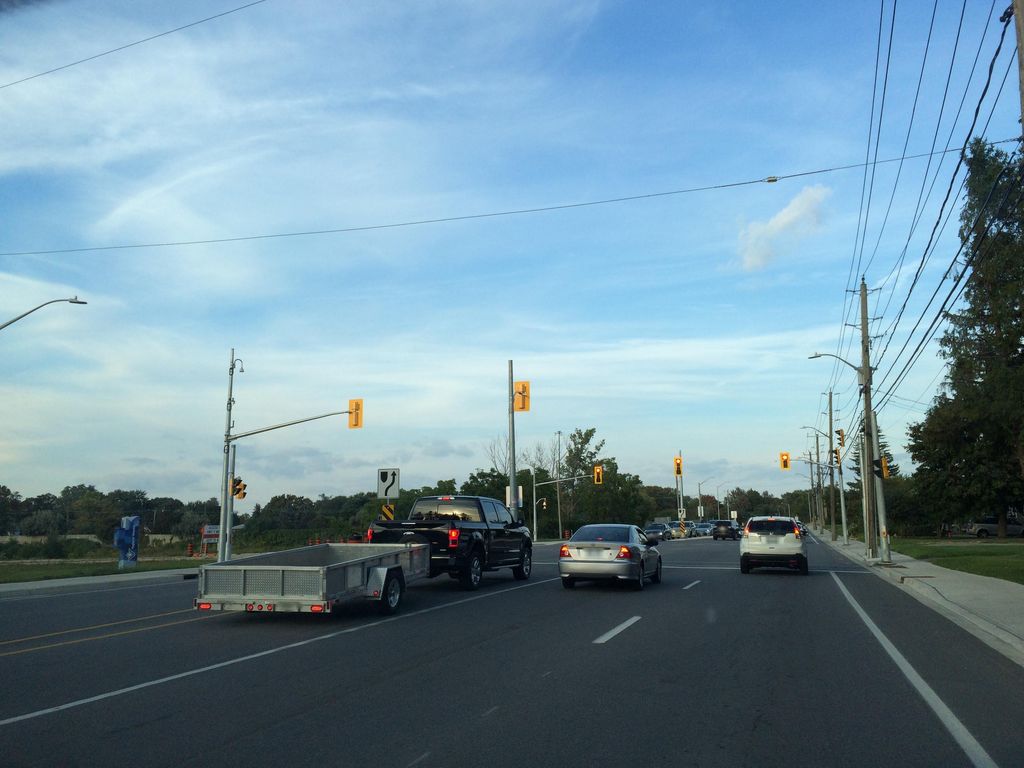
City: kitchener-waterloo